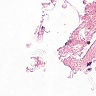
Metastatic tissue present: no